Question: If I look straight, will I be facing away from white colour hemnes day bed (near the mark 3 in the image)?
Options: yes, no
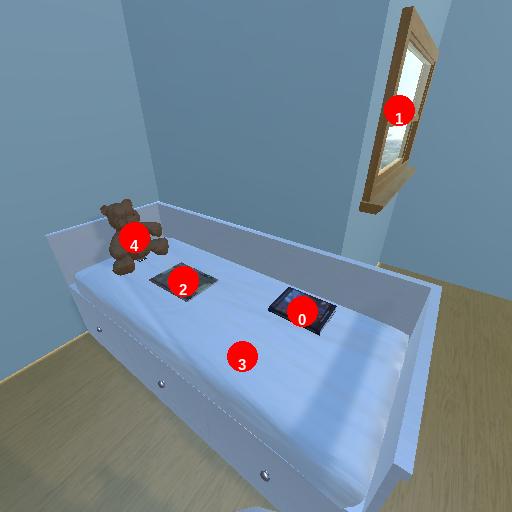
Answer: yes